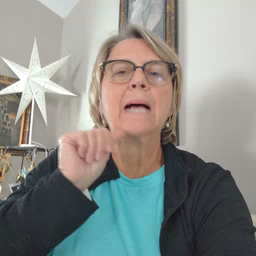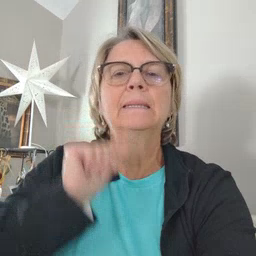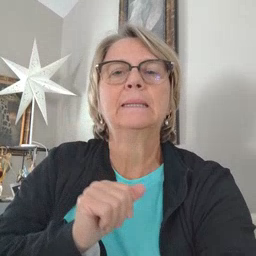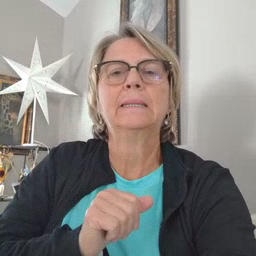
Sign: aunt